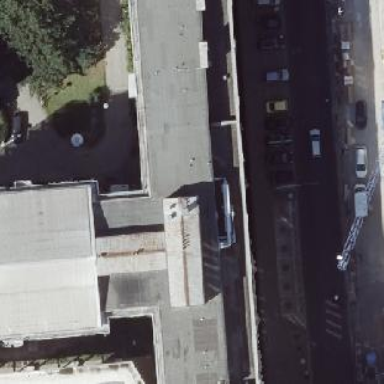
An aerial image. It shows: Hospital building with flat black roof made of tar.